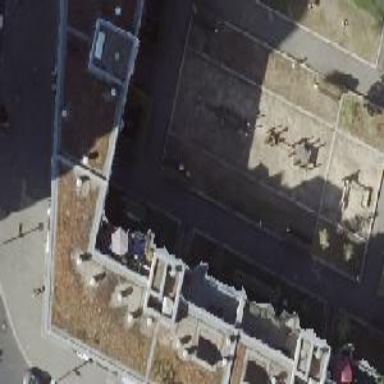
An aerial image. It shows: Residential building with flat roof.